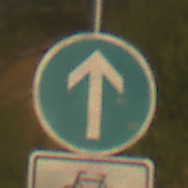
Verkehrszeichen: VorgeschriebeneFahrtrichtungGeradeaus
Zusatzzeichen unten: EinspurigeFahrzeugeFrei1
Umgebung: Outdoor, Nature
Tageszeit: SunriseSunset
Wetter: PartlyCloudy
Licht: Natural
Jahreszeit: NotSpecified
Kontrast: MediumContrast